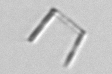
Label: Nanoneis